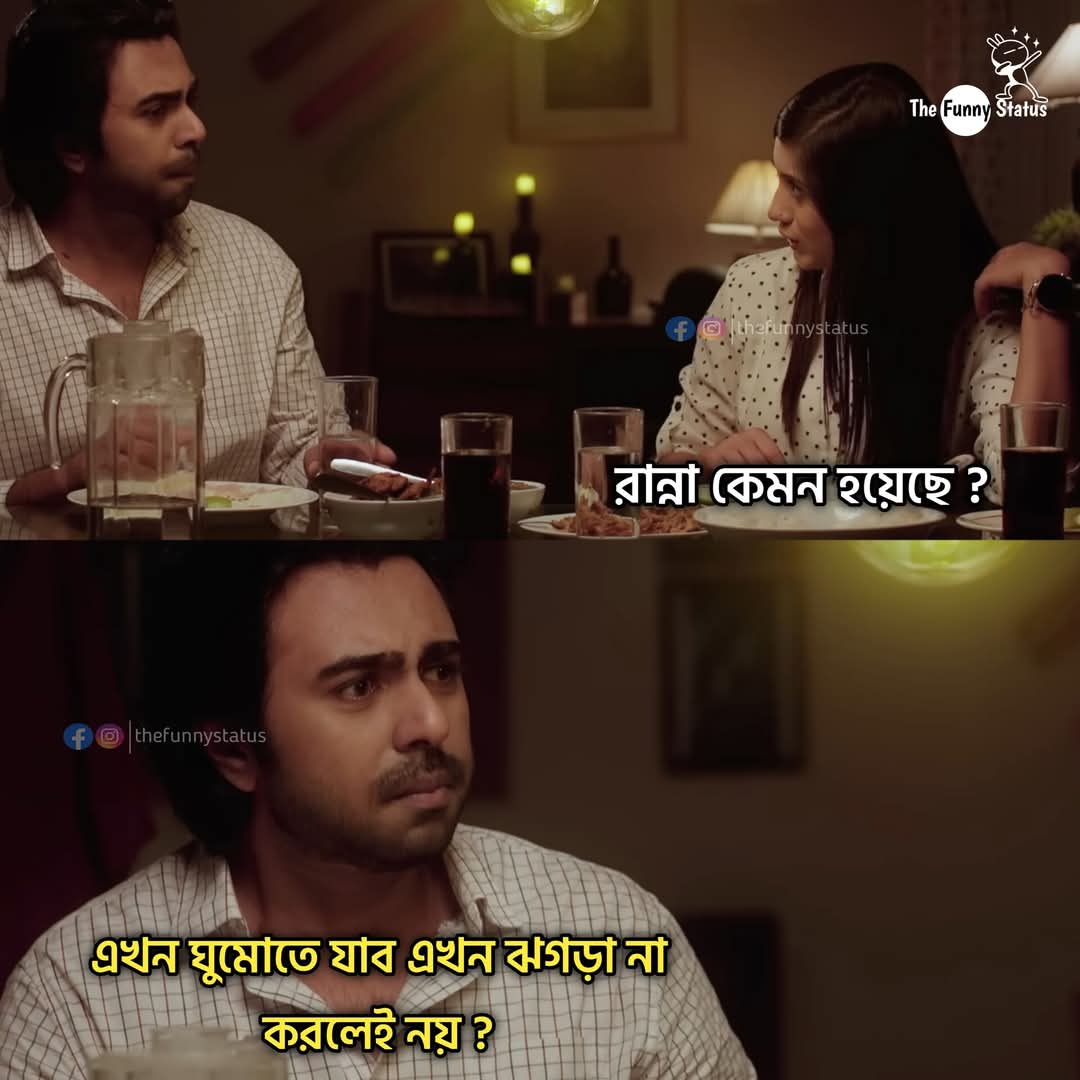
Text: রান্না কেমন হয়েছে?
এখন ঘুমোতে যাব এখন ঝগড়া না করলেই নয়?
Label: Non Hate